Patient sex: F
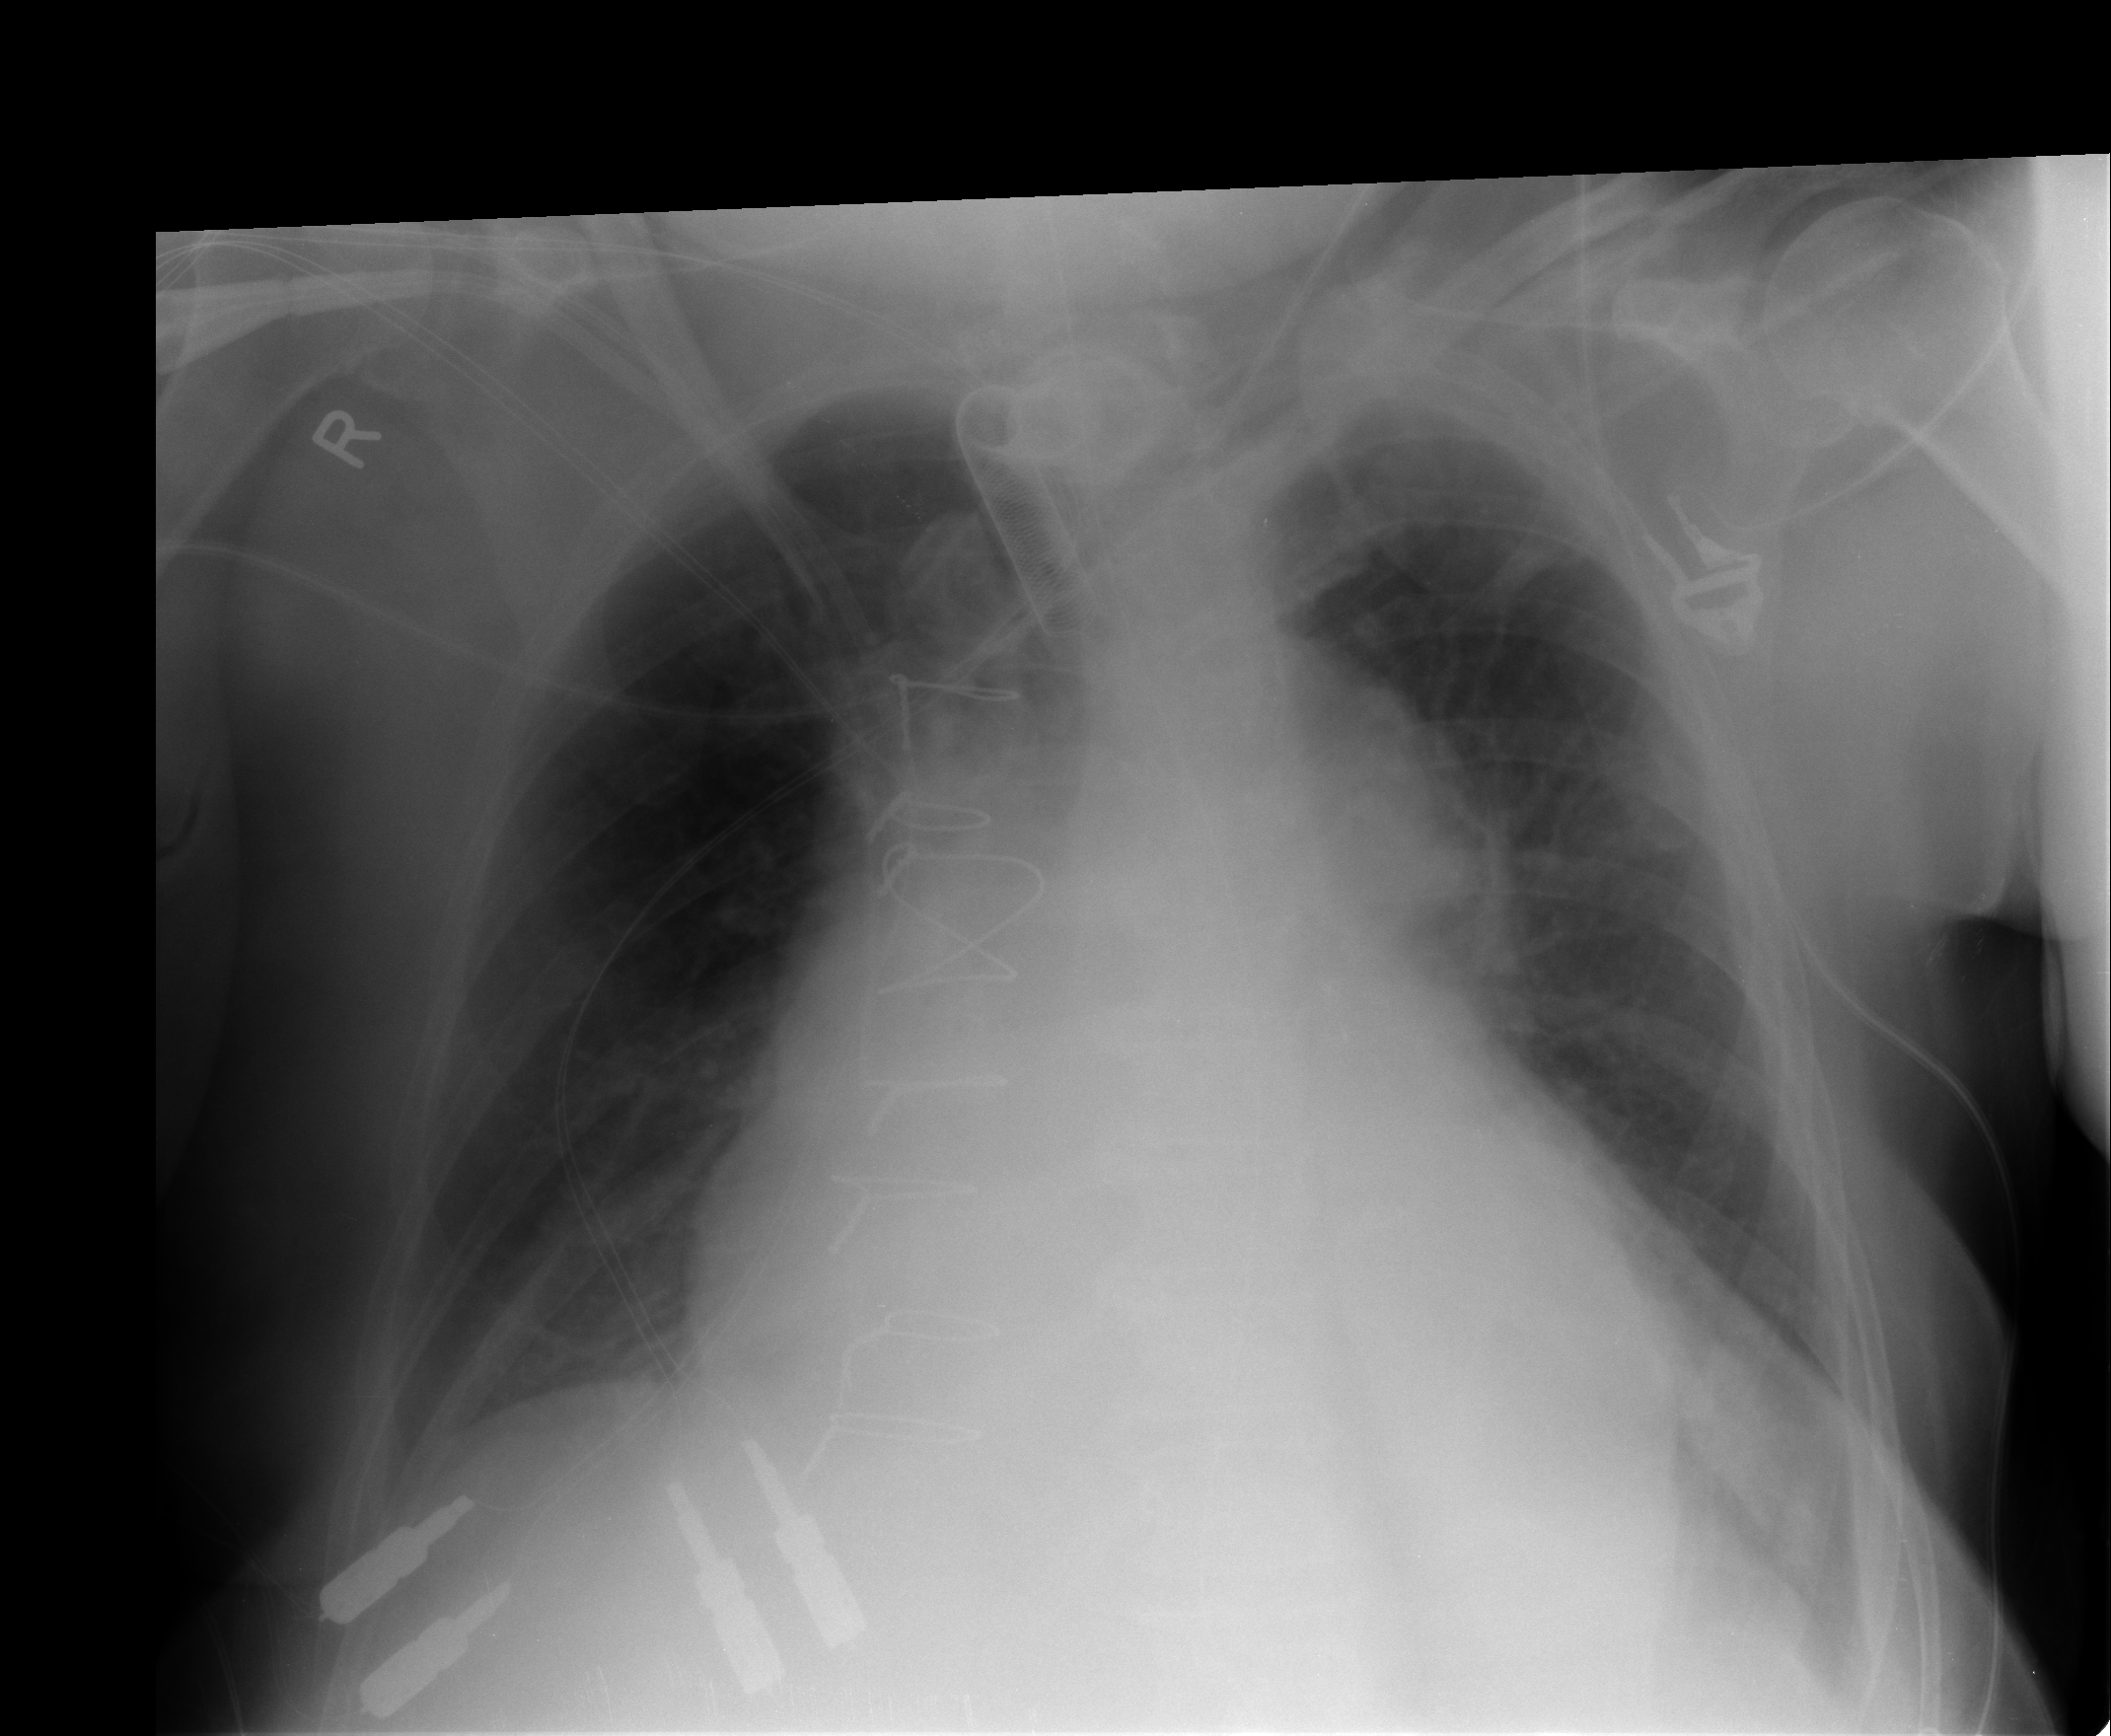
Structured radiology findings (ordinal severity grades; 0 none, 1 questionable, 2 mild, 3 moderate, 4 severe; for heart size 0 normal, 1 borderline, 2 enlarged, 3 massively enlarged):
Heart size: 2
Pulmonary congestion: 1
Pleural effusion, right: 0
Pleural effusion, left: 0
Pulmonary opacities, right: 0
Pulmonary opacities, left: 0
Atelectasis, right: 1
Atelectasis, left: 1